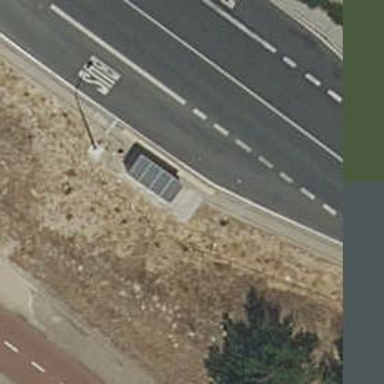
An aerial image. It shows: Bus stop with sheltered platform for public transport.